Question:
For hours I have been trying to add an extra icon to right side of the jQuery accordion item header. I have the following code but there are 3 problems:
When collapsed my item header has 0 height
The position of the following item title is off, for example "Section 2" in my example.
There is an arrow displaying in my item content
I want to avoid hard coded sizes, and positions as much as possible
My code(you can download all necessary files from here: <URL> is like this:
'''
<html>
<head>
<script language="JavaScript" src="jquery.js"></script>
<script language="JavaScript" src="jquery-ui.custom.js"></script>
<link rel="stylesheet" type="text/css" href="./css/ui-lightness/jquery-ui-1.8.17.custom.css"></script>
</head>
<body>
<script>
$(function() {
var stop = false;
$( "#accordion div" ).click(function( event ) {
if ( stop ) {
event.stopImmediatePropagation();
event.preventDefault();
stop = false;
}
});
$( "#accordion" )
.accordion({
header: "> div > div"
})
.sortable({
axis: "y",
handle: "div",
stop: function() {
stop = true;
}
});
});
</script>
<style type="text/css">
div.div1 {
background: red;
position:relative;
}
div.div2 {
background: green;
float: left;
}
div.div3 {
background: yellow;
float: right;
}
div.div4 {
clear: both;
}
</style>
<div id="accordion">
<div>
<div class="div1"><div class="div2"><a href="#">Section 1</a></div><div class="div3"><img src="delete_icon.gif"></img></div></div>
<div class="div4">
<p>Mauris mauris ante, blandit et, ultrices a, suscipit eget, quam. Integer ut neque. Vivamus nisi metus, molestie vel, gravida in, condimentum sit amet, nunc. Nam a nibh. Donec suscipit eros. Nam mi. Proin viverra leo ut odio. Curabitur malesuada. Vestibulum a velit eu ante scelerisque vulputate.</p>
</div>
</div>
<div>
<div><a href="#">Section 2</a></div>
<div>
<p>Sed non urna. Donec et ante. Phasellus eu ligula. Vestibulum sit amet purus. Vivamus hendrerit, dolor at aliquet laoreet, mauris turpis porttitor velit, faucibus interdum tellus libero ac justo. Vivamus non quam. In suscipit faucibus urna. </p>
</div>
</div>
<div>
<div><a href="#">Section 3</a></div>
<div>
<p>Nam enim risus, molestie et, porta ac, aliquam ac, risus. Quisque lobortis. Phasellus pellentesque purus in massa. Aenean in pede. Phasellus ac libero ac tellus pellentesque semper. Sed ac felis. Sed commodo, magna quis lacinia ornare, quam ante aliquam nisi, eu iaculis leo purus venenatis dui. </p>
<ul>
<li>List item one</li>
<li>List item two</li>
<li>List item three</li>
</ul>
</div>
</div>
<div>
<div><a href="#">Section 4</a></div>
<div>
<p>Cras dictum. Pellentesque habitant morbi tristique senectus et netus et malesuada fames ac turpis egestas. Vestibulum ante ipsum primis in faucibus orci luctus et ultrices posuere cubilia Curae; Aenean lacinia mauris vel est. </p><p>Suspendisse eu nisl. Nullam ut libero. Integer dignissim consequat lectus. Class aptent taciti sociosqu ad litora torquent per conubia nostra, per inceptos himenaeos. </p>
</div>
</div>
</div>
</body>
</html>
'''
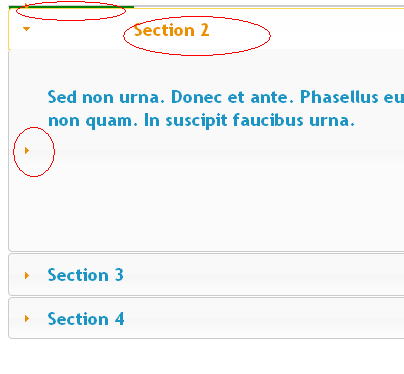
Answer: Finally found the solution. I just added 'overflow: auto;' to 'div1' and all problems fixed.